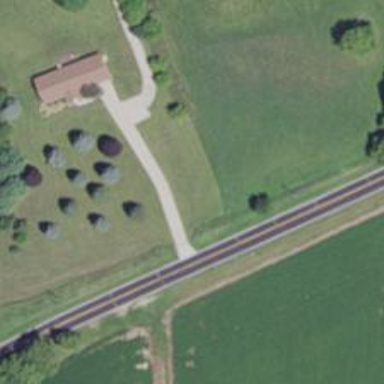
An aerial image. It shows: Driveway leading to service road.